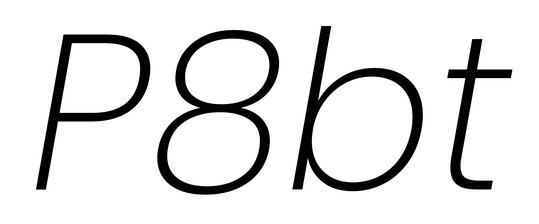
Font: Poppins-ExtraLightItalic